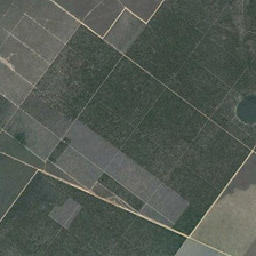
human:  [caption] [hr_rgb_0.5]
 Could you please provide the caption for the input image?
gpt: a spectacular green farmland can be seen devided as squares and rec s .

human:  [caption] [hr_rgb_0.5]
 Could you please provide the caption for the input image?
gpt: A round pond is dark land.

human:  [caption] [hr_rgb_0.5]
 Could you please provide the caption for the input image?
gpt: There is a pond in farmland.

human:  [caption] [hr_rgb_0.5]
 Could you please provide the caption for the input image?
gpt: There is a round pond in the dark farmland.

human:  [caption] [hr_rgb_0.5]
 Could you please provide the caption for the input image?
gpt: There is a pond on the farm.